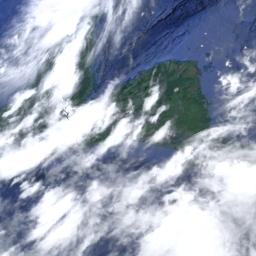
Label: cloud